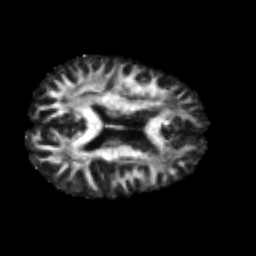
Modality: FA
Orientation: axial
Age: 38
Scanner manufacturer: philips
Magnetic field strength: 3 T
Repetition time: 7.767 s
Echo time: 0.1224 s